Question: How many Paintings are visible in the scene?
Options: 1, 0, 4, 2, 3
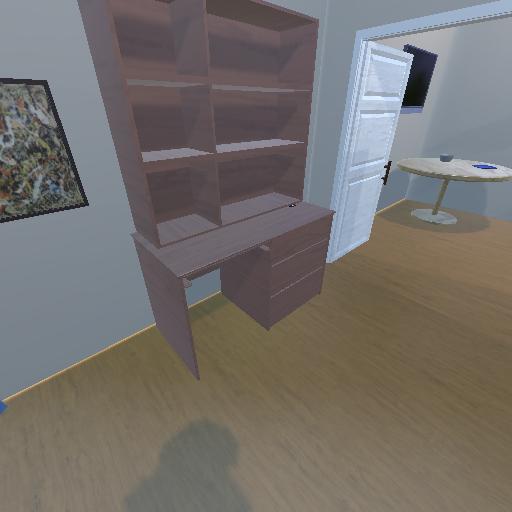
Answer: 1